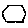
Label: hexagon